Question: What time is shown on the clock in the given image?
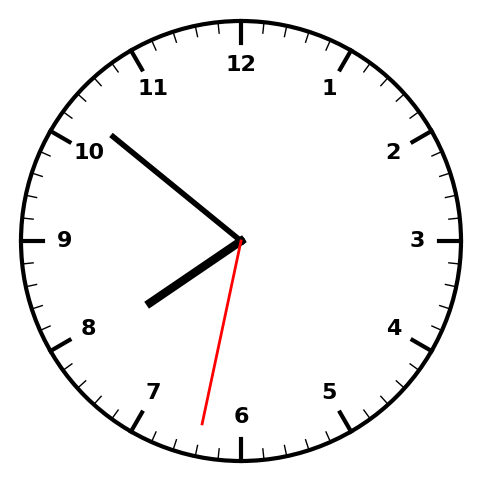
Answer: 07:51:32